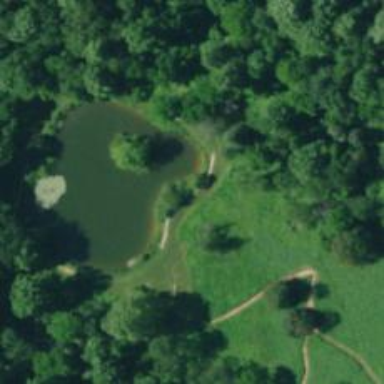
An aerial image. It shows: Path.